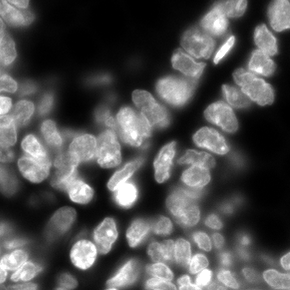
Tissue sample: colon
Magnification: 10.0x
Cell type: Epithelial cells
Senescence state: senescent